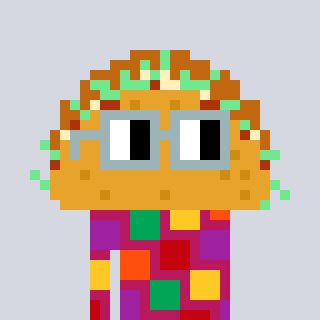
a pixel art character with square dark gray glasses, a taco-shaped head and a darkpink-colored body on a cool background